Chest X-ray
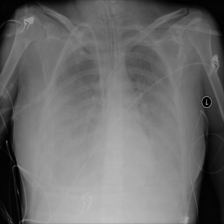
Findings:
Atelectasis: negative
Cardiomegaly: negative
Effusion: negative
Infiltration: positive
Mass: negative
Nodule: negative
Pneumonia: negative
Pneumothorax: negative
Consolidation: negative
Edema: positive
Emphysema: negative
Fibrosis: negative
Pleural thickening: negative
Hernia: negative